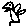
Label: bird